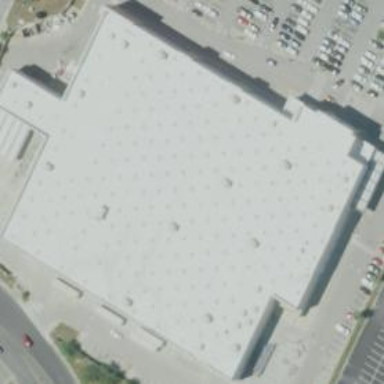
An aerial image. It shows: Retail building with wholesale shop.